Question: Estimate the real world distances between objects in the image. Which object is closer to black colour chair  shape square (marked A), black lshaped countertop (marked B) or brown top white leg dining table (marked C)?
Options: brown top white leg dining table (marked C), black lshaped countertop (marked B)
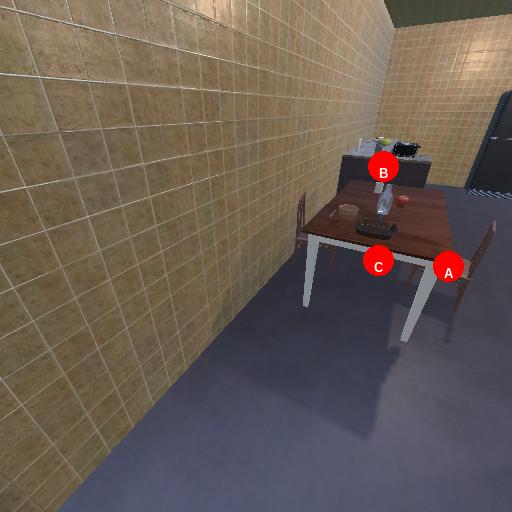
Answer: brown top white leg dining table (marked C)